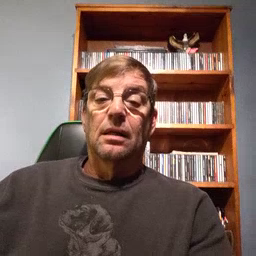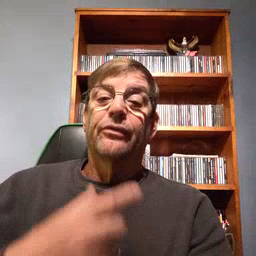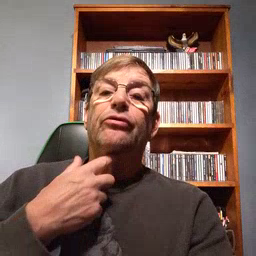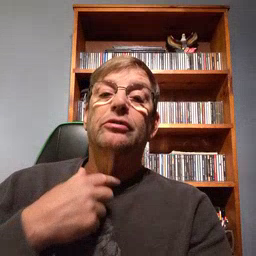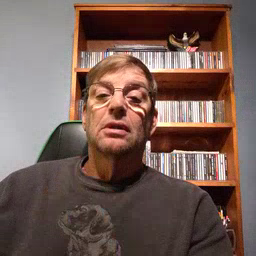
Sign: thirsty